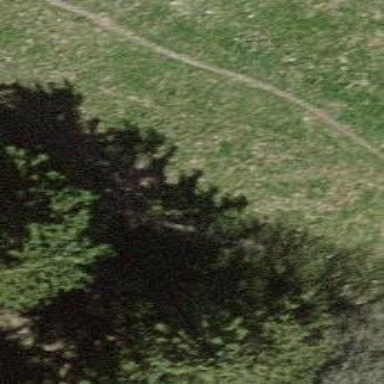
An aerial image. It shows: Grass track with grade5 tracktype.